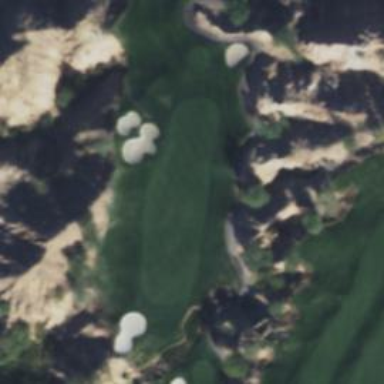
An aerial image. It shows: Rough grassy area used for golf.